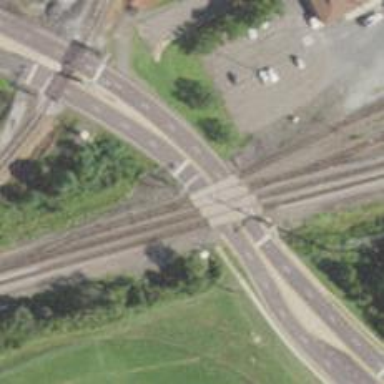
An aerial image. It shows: Railway crossing.